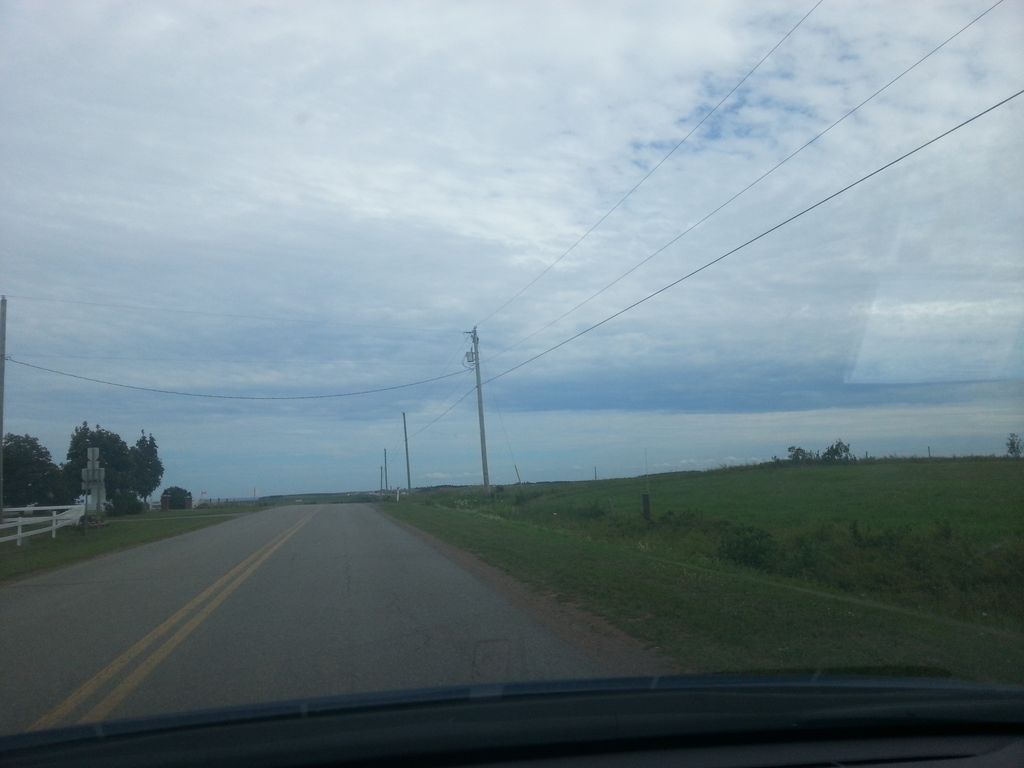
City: charlottetown